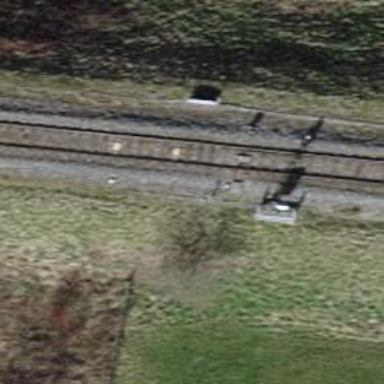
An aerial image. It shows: Railway switch.